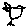
Label: bird